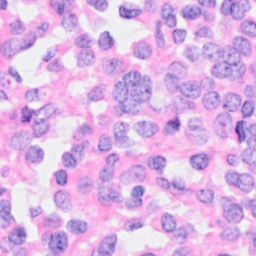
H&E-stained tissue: Breast